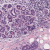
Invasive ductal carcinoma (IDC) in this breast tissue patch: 0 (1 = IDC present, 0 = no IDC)